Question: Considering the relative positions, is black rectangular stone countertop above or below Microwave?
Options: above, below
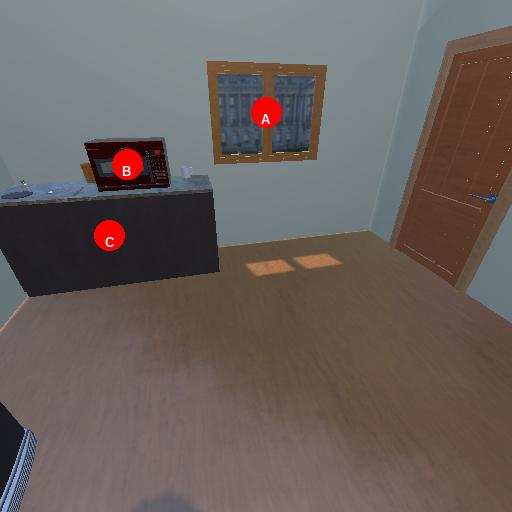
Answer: above